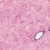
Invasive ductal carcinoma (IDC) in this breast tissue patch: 0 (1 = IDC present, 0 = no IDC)